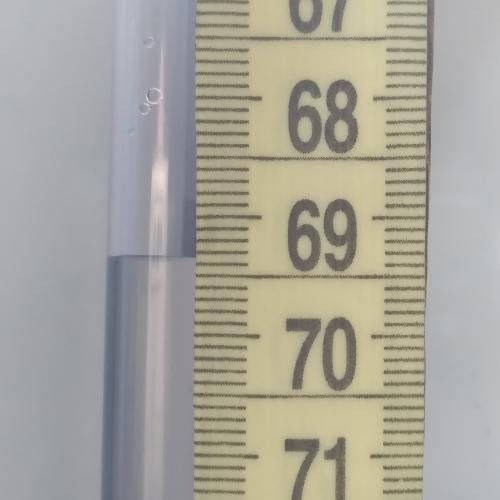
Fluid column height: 69.3 cm